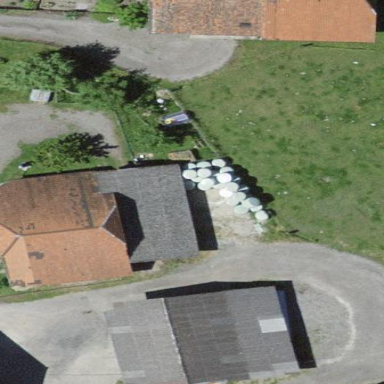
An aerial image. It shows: Rural barn.